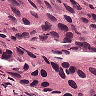
Metastatic tissue present: yes